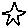
Label: star